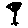
Label: tree